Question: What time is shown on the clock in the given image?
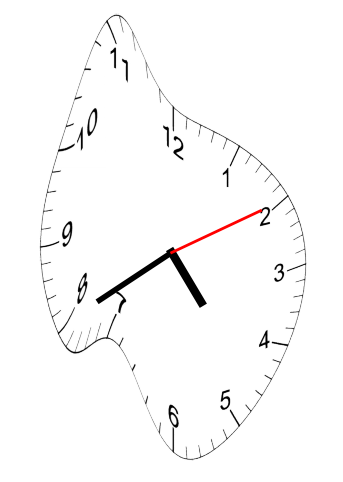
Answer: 04:40:10